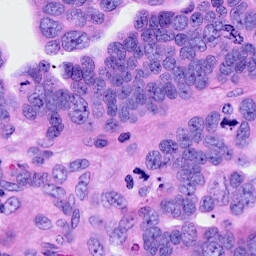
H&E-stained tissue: Ovarian